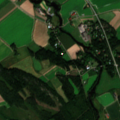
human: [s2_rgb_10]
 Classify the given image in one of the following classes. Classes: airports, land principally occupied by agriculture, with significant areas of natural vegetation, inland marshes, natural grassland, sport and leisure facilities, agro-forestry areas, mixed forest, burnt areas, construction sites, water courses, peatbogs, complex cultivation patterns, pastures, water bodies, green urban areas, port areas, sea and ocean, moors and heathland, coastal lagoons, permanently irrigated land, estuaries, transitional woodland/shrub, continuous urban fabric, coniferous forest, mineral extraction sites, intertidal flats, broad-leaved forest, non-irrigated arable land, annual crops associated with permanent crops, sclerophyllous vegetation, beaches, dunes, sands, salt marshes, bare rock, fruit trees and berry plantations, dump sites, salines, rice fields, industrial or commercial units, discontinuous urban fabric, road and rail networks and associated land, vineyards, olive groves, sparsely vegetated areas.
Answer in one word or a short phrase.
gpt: non-irrigated arable land, land principally occupied by agriculture, with significant areas of natural vegetation, mixed forest